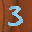
Label: 3